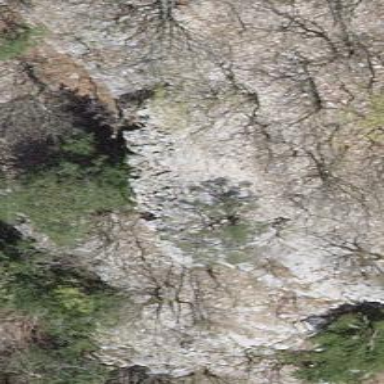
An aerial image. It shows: Natural cliff.